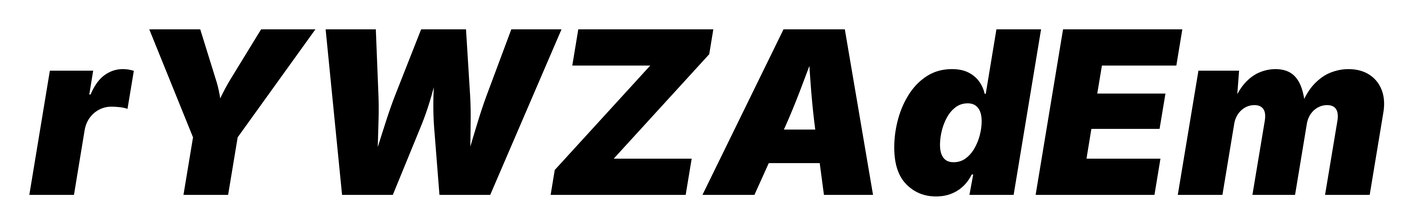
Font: Inter-Italic_Black_Italic